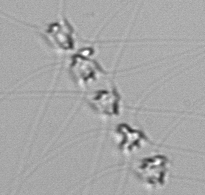
Label: Chaetoceros_didymus